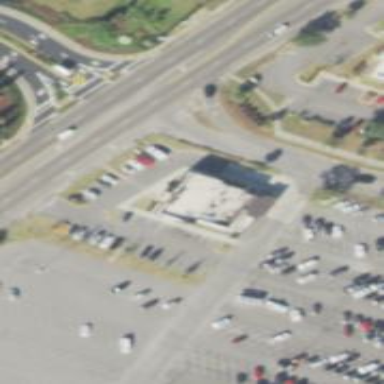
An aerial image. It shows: Parking space.